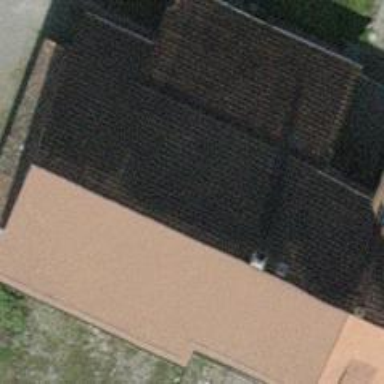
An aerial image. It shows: Terrace building with gabled roof.